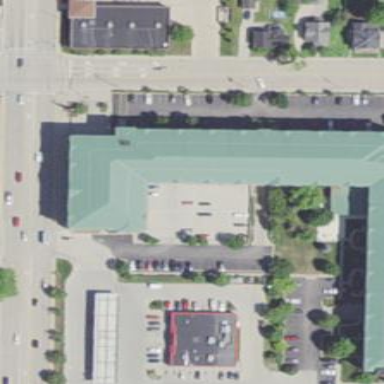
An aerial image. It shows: Retail area.